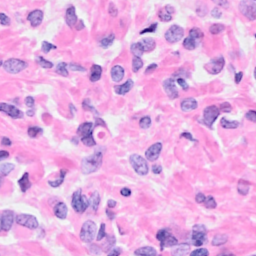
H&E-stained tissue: Breast